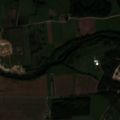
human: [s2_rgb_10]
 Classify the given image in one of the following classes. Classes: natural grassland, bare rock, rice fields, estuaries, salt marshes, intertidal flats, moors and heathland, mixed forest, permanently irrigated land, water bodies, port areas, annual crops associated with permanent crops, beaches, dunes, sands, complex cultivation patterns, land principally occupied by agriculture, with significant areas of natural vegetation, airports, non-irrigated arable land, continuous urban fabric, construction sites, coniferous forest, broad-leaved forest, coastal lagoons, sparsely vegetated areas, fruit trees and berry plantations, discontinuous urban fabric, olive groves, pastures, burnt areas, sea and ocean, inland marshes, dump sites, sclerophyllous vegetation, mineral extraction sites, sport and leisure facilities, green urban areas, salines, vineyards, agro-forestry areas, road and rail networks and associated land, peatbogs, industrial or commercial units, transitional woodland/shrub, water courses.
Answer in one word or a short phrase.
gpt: non-irrigated arable land, complex cultivation patterns, land principally occupied by agriculture, with significant areas of natural vegetation, broad-leaved forest